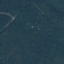
Land use / land cover class: Forest